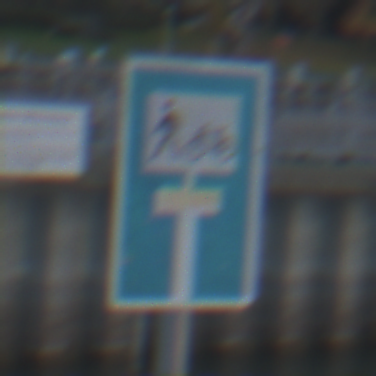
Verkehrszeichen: SackgasseRadverkehrFussgaengerDurchlaessig
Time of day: SunriseSunset
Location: Outdoor (Suburban)
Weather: PartlyCloudy
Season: NotSpecified
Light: Natural